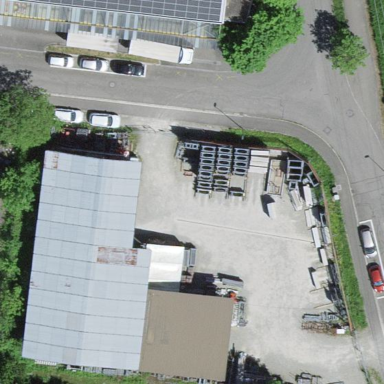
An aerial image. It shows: Industrial building.